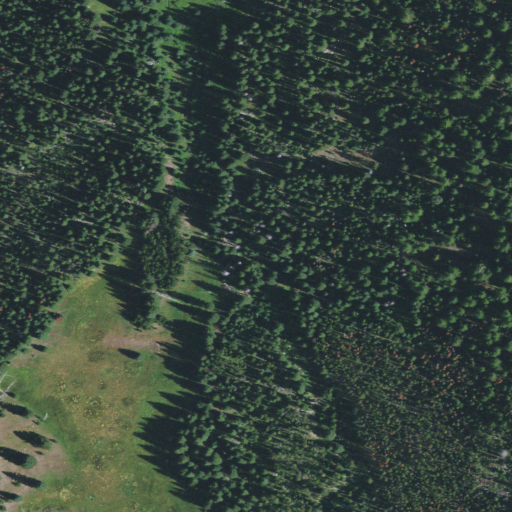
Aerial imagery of plain(s) in Oregon named Lost Meadow containing evergreen forest and woody wetlands